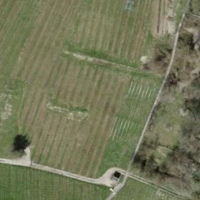
EUNIS habitat code: 55
Species observed at this site:
Euonymus europaeus